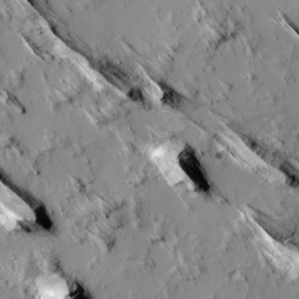
Label: non_frost